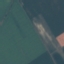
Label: AnnualCrop